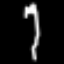
Label: fork